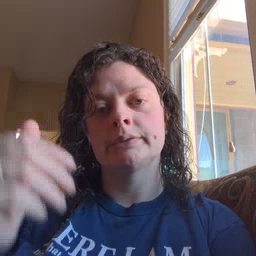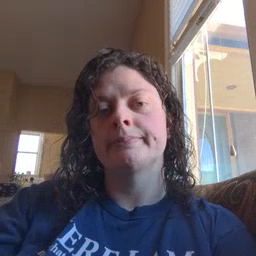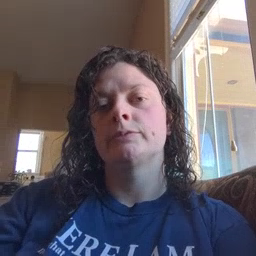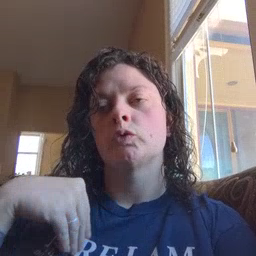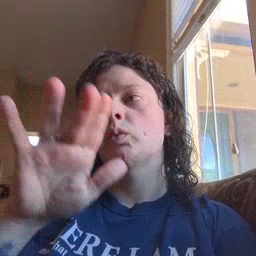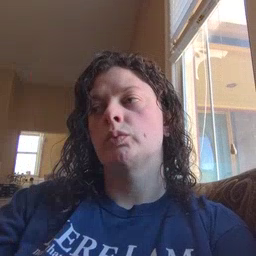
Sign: snow